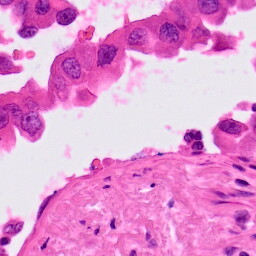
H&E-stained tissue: Lung